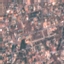
Label: Residential